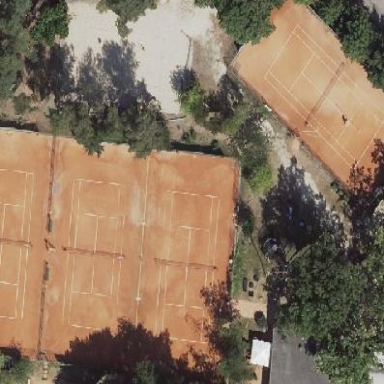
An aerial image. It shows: Tennis court on pitch designated for leisure land.